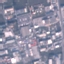
Label: Industrial